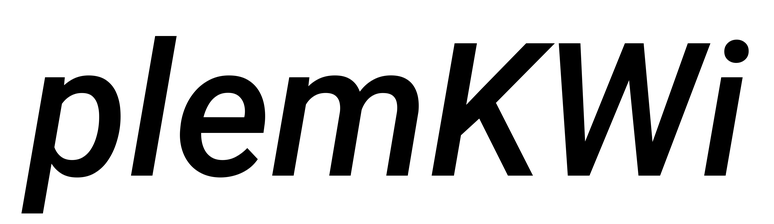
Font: Roboto-Italic_Medium_Italic